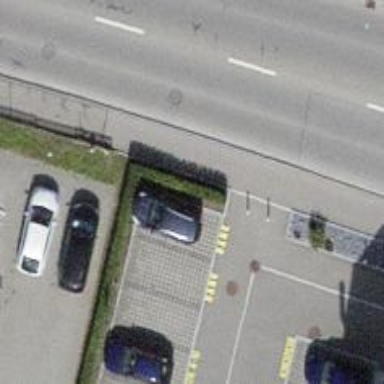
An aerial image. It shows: Bollard.